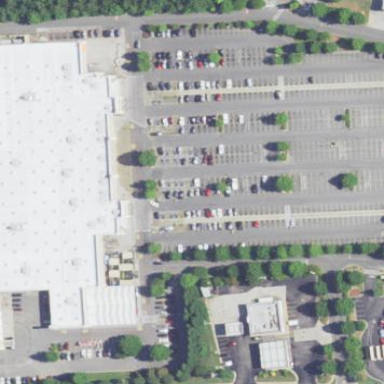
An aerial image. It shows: Mall.